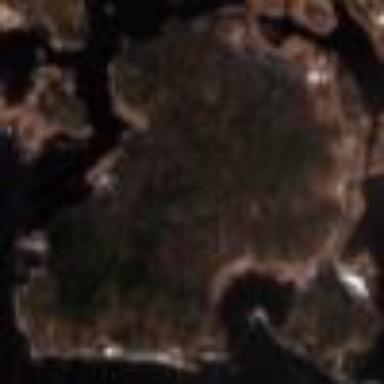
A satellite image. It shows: Island with natural coastline.